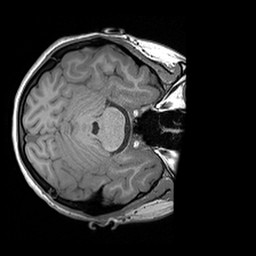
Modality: T1w
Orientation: axial
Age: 23
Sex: female
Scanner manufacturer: siemens
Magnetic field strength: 3 T
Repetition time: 1.6 s
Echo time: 0.00236 s